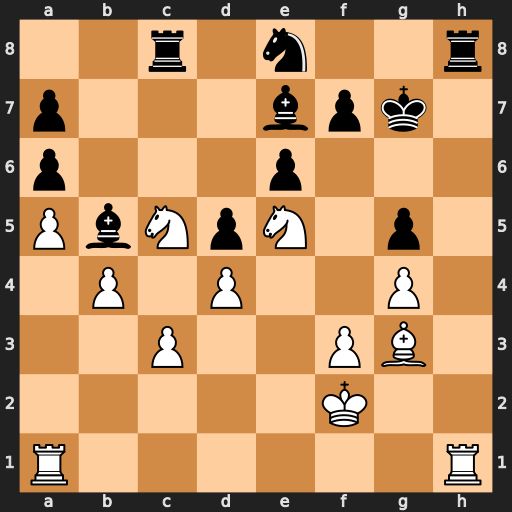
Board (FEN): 2r1n2r/p3bpk1/p3p3/PbNpN1p1/1P1P2P1/2P2PB1/5K2/R6R
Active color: w
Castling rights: -
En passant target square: -
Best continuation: Rxh8 Kxh8 Nxf7+ Kg7 Ne5